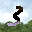
Label: 3